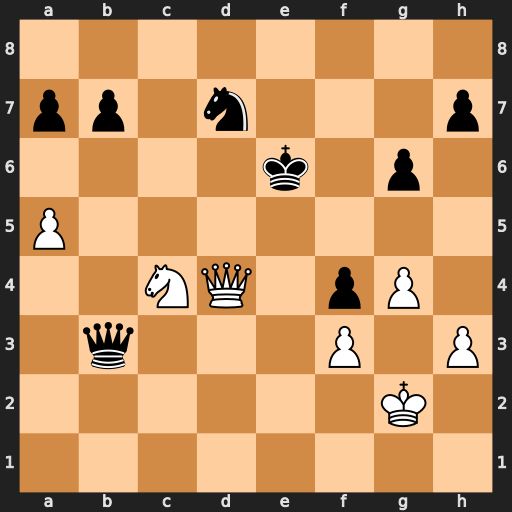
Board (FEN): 8/pp1n3p/4k1p1/P7/2NQ1pP1/1q3P1P/6K1/8
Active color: w
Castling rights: -
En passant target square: -
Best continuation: Qd6+ Kf7 Qxd7+